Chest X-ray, AP view. Patient: 44 years old, sex M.
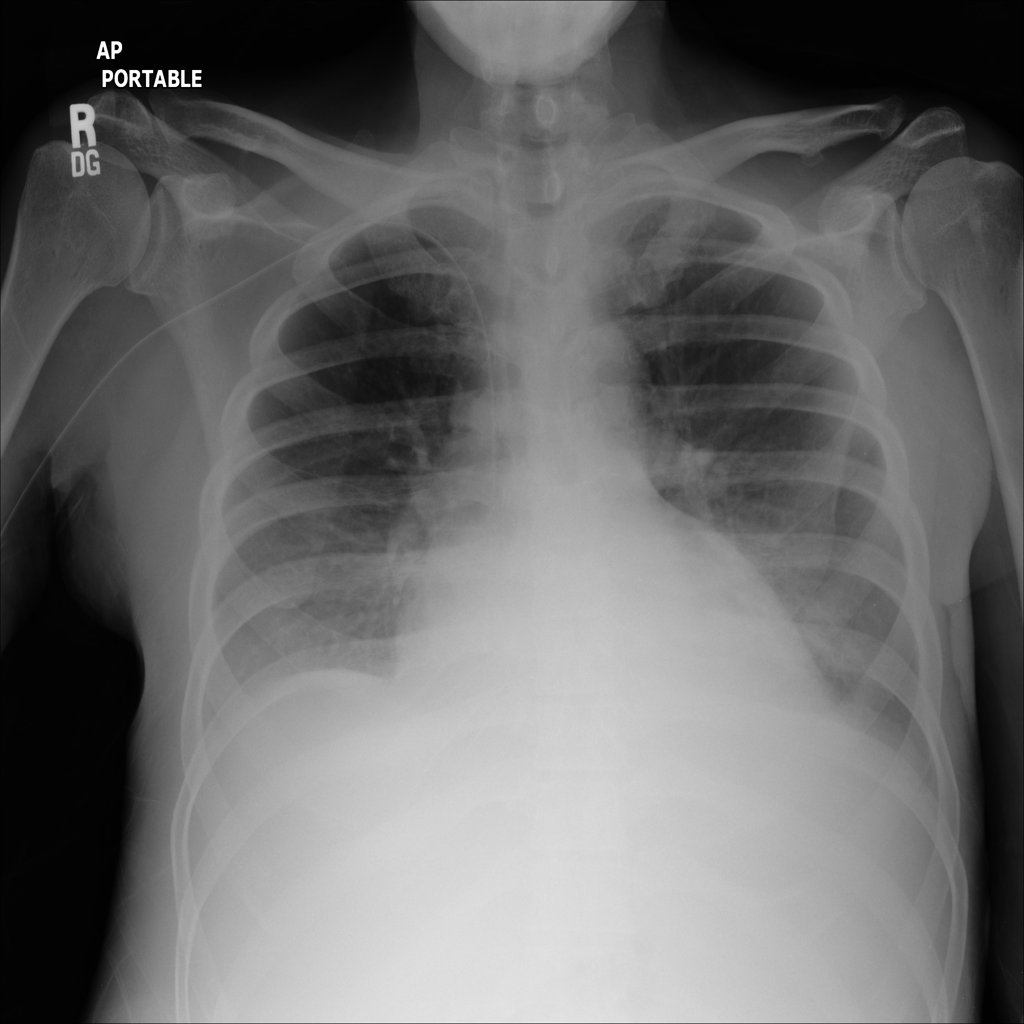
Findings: Effusion